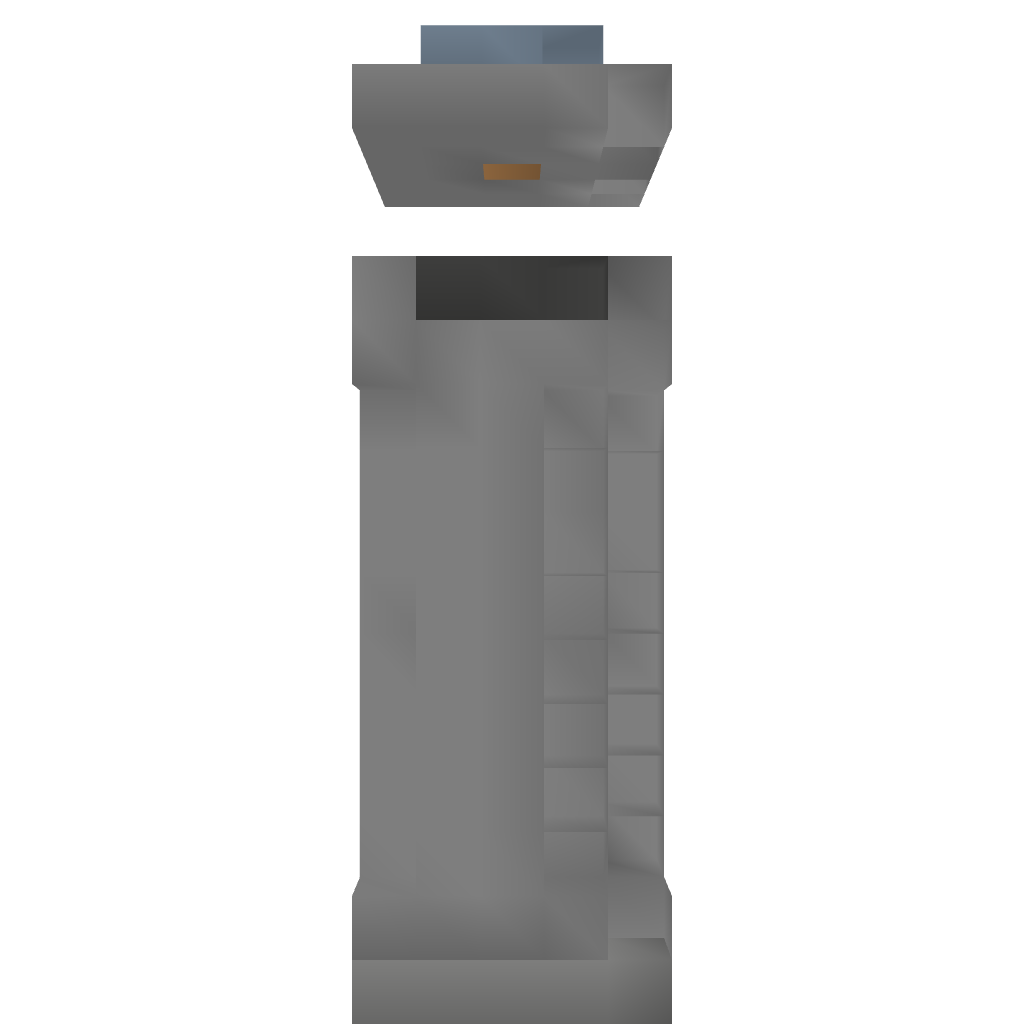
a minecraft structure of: Modern Watch Tower